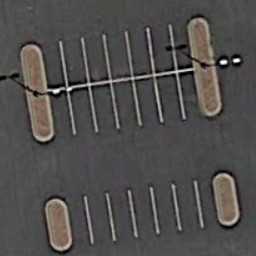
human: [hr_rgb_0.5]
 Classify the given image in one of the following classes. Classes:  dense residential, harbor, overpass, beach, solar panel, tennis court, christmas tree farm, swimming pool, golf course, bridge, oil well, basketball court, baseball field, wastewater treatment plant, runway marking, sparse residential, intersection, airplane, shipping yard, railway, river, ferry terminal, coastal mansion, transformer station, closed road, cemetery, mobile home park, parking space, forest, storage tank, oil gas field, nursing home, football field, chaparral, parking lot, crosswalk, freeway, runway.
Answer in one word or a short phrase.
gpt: parking space